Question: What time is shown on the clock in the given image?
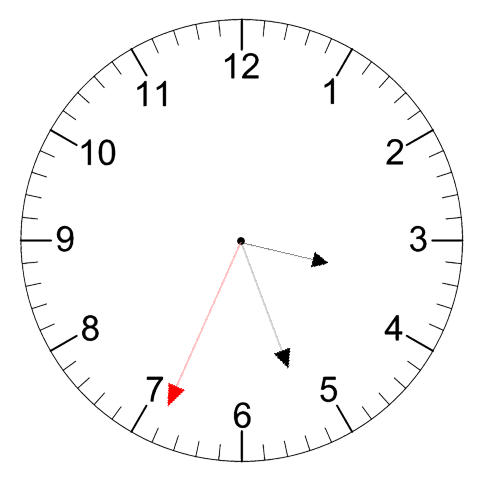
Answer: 03:26:34